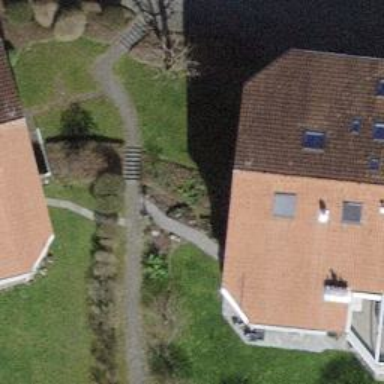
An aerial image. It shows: Set of steps on the road.